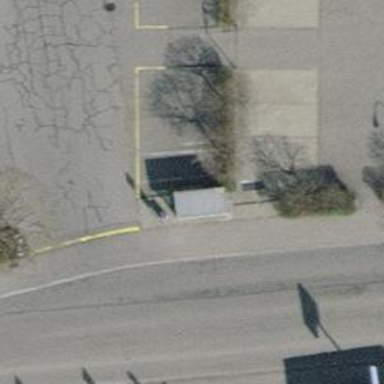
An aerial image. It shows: Bus stop with sheltered platform for public transport.